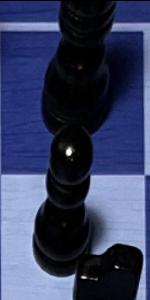
Label: Pawn_Black